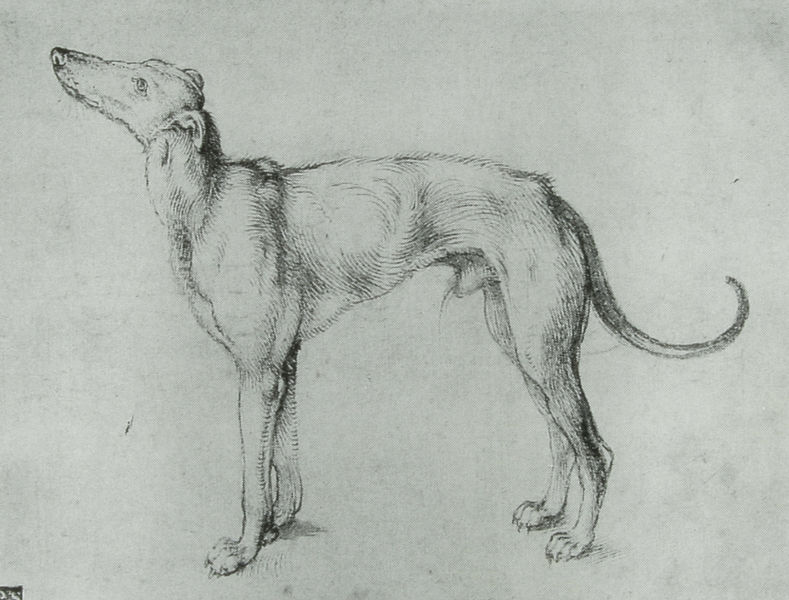
Titel: Hundestudie
Künstler: Albrecht Dürer
Standort: Windsor
Institution: Windsor Castle
Schlagwörter: feder, kopf, körper, weiß, grau, haar, hell, nase, ohr, profil, rücken, schwarz, skizze, zeichnung, blick, hund, tier, augen, lang, stehen, hals, porträt, schauen, natur, schlank, auge, haare, blatt, ohren, beine, fell, schnell, schwanz, bein, füße, seitlich, papier, italien, haltung, studie, leer, grafik, querformat, spitz, muskeln, schmal, seitenansicht, pfoten, geschlecht, fein, dünn, oben, penis, dürr, links, linie, kohle, steht, haustier, druck, lithographie, schwarz-weiss, schraffur, radierung, stich, seite, bleistift, krallen, bleistiftzeichnung, pfote, männlich, läufe, schnauze, aufmerksam, chien, jagdhund, windhund, muskel, hundeblick, erhoben, männchen, schnautze, fang, dürer, kupferstich, auszug, rute, struppig, treue, mager, zeichung, chevelure, genau, dessin, schraffut, rüde, albrecht dürer, lieb, herrchen, körperbau, vierbeiner, tierzeichnung, durer, gehoben, animal, windhung, scharzweiss, linke seite, genauigkeit, mänchen, rasse, vierfüßer, tiier, 1780, lauscht, hängeohren, queue, oreilles, straßenhund, bec, schnittig, ohund, englanc, elegant